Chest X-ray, PA view. Patient: 46 years old, sex F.
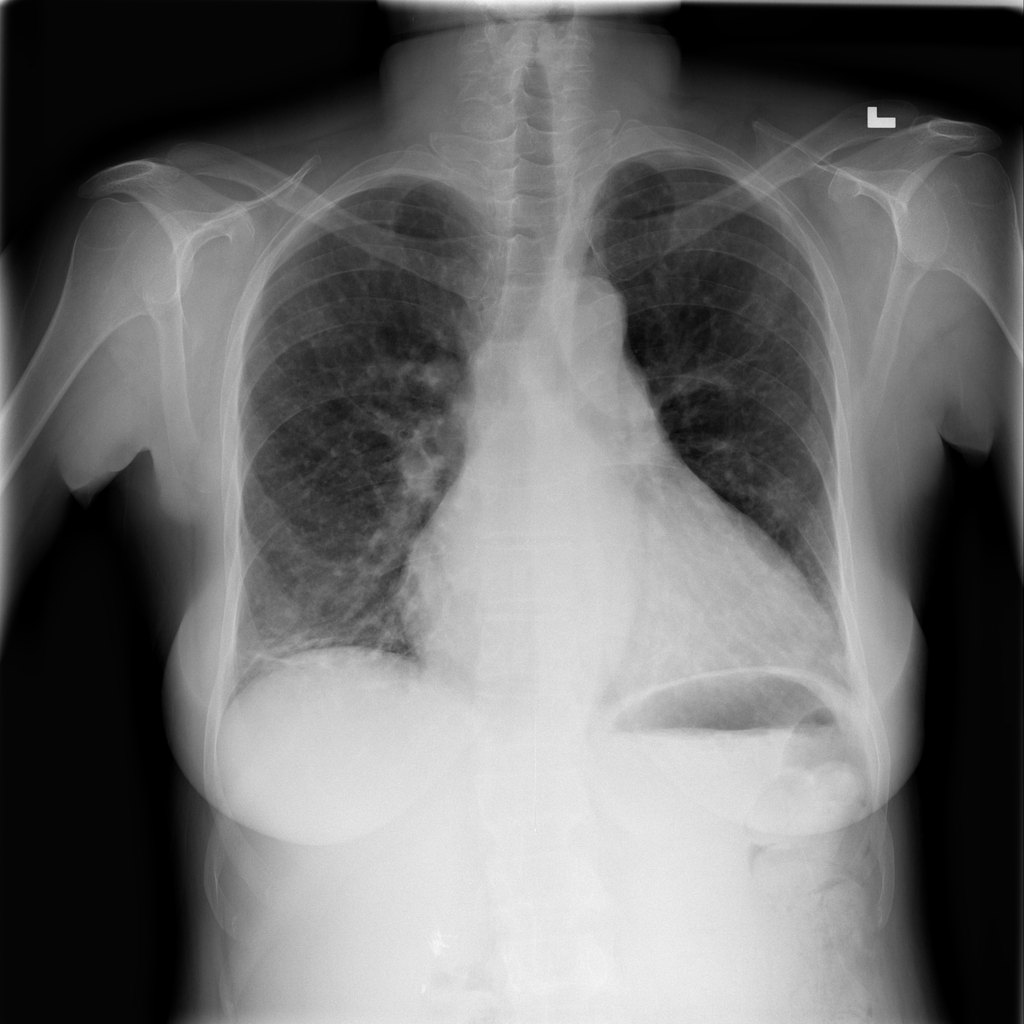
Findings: Atelectasis, Cardiomegaly, Effusion, Infiltration, Nodule